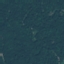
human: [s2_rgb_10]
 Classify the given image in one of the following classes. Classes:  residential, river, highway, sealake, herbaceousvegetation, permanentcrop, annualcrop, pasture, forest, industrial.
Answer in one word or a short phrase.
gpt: Forest